This grayscale texture is a bearing vibration snapshot reshaped row-by-row into a square image. Classify the bearing condition as one of: normal, inner_race, outer_race, ball.
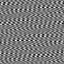
Answer: outer_race